Question: When I tried draw a 'Texture' using 'SpriteBatch' it was result flip like this:

Here what I do:
I create 'MyRect' object which draw bounding rectangle and an image.
Here 'MyRect' class preview:
'''
public class MyRect {
private Vector2 position;
private int width;
private float height;
private Texture img;
private Sprite sprite;
public MyRect(int x, int y, int width, int height){
img = new Texture("badlogic.jpg");
sprite = new Sprite(img);
position = new Vector2(x,y);
this.width = width;
this.height = height;
}
public void draw(ShapeRenderer shapeRenderer, SpriteBatch batch){
// Gdx.gl.glClearColor(0, 0, 0, 1);
// Gdx.gl.glClear(GL20.GL_COLOR_BUFFER_BIT);
shapeRenderer.begin(ShapeType.Line);
// Draw Background color
shapeRenderer.setColor(55 / 255.0f, 80 / 255.0f, 100 / 255.0f, 1);
shapeRenderer.rect(position.x, position.y, width, height);
shapeRenderer.end();
batch.begin();
// batch.disableBlending();
batch.draw(img, position.x, position.y,
width, height);
batch.end();
}
}
'''
Parameters 'ShapeRenderer' and 'SpriteBatch' pass by 'GameScreen' class.
'GameScreen' preview:
'''
public class GameScreen implements Screen{
private MyRect myRect;
private ShapeRenderer shapeRenderer;
private SpriteBatch batch;
private OrthographicCamera cam;
public GameScreen(){
myRect = new MyRect(10,10,50,50);
int gameHeight=100;
cam = new OrthographicCamera();
cam.setToOrtho(true, 136, gameHeight);
batch = new SpriteBatch();
batch.setProjectionMatrix(cam.combined);
shapeRenderer = new ShapeRenderer();
shapeRenderer.setProjectionMatrix(cam.combined);
}
@Override
public void render(float delta) {
// TODO Auto-generated method stub
myRect.draw(shapeRenderer, batch);
}
}
'''
Why is this happen? Am I doing it wrong?
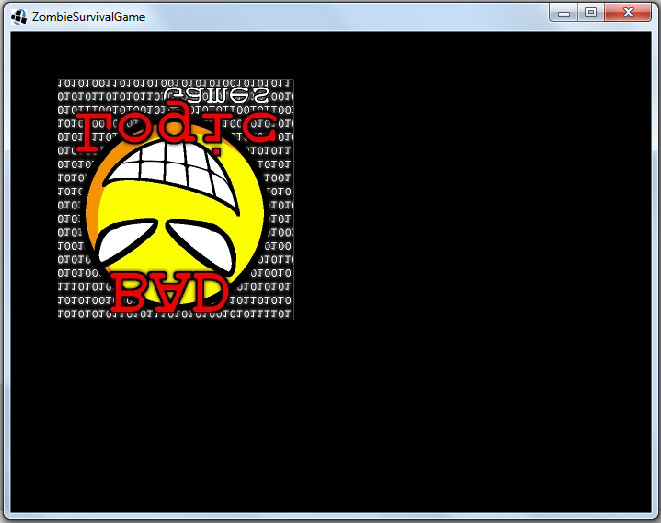
Answer: Your camera is upside down because you called 'setToOrtho(true, ...)' on it instead of 'setToOrtho(false, ...)'
It is valid to use an upside-down camera (which might be more comfortable if you've used Flash or some other Y-down system before), but then you need to flip all your TextureRegions (aka Sprites): 'sprite.flip(false, true)'. Alternatively, you can create a TextureAtlas using TexturePacker (look it up in libgdx documentation) and set the flipY option, so it flips them ahead of time for you. Eventually, for performance you will need to use a TextureAtlas anyway.
By the way, when you start drawing multiple instances of MyRect, you are going to need to move the 'spriteBatch.begin()' and 'end()' and 'shapeRenderer.begin()' and 'end()' out of the individual MyRect's draw method or you will run into a performance problem. And as such, there will need to be two draw methods (one for sprite batch and one for shape renderer).